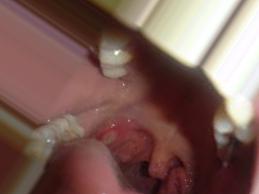
Condition: Mouth Ulcer